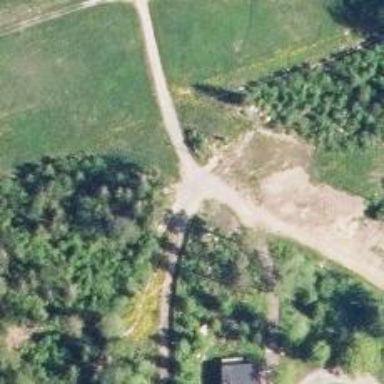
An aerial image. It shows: Track road.